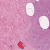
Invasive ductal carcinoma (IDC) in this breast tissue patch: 0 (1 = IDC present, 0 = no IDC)